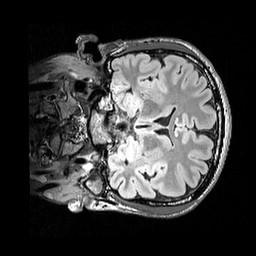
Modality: FLAIR
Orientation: coronal
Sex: male
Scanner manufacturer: siemens
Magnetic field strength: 3 T
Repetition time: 5 s
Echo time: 0.395 s